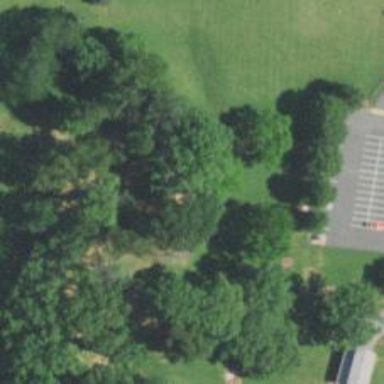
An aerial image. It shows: Disc golf basket.